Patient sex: M
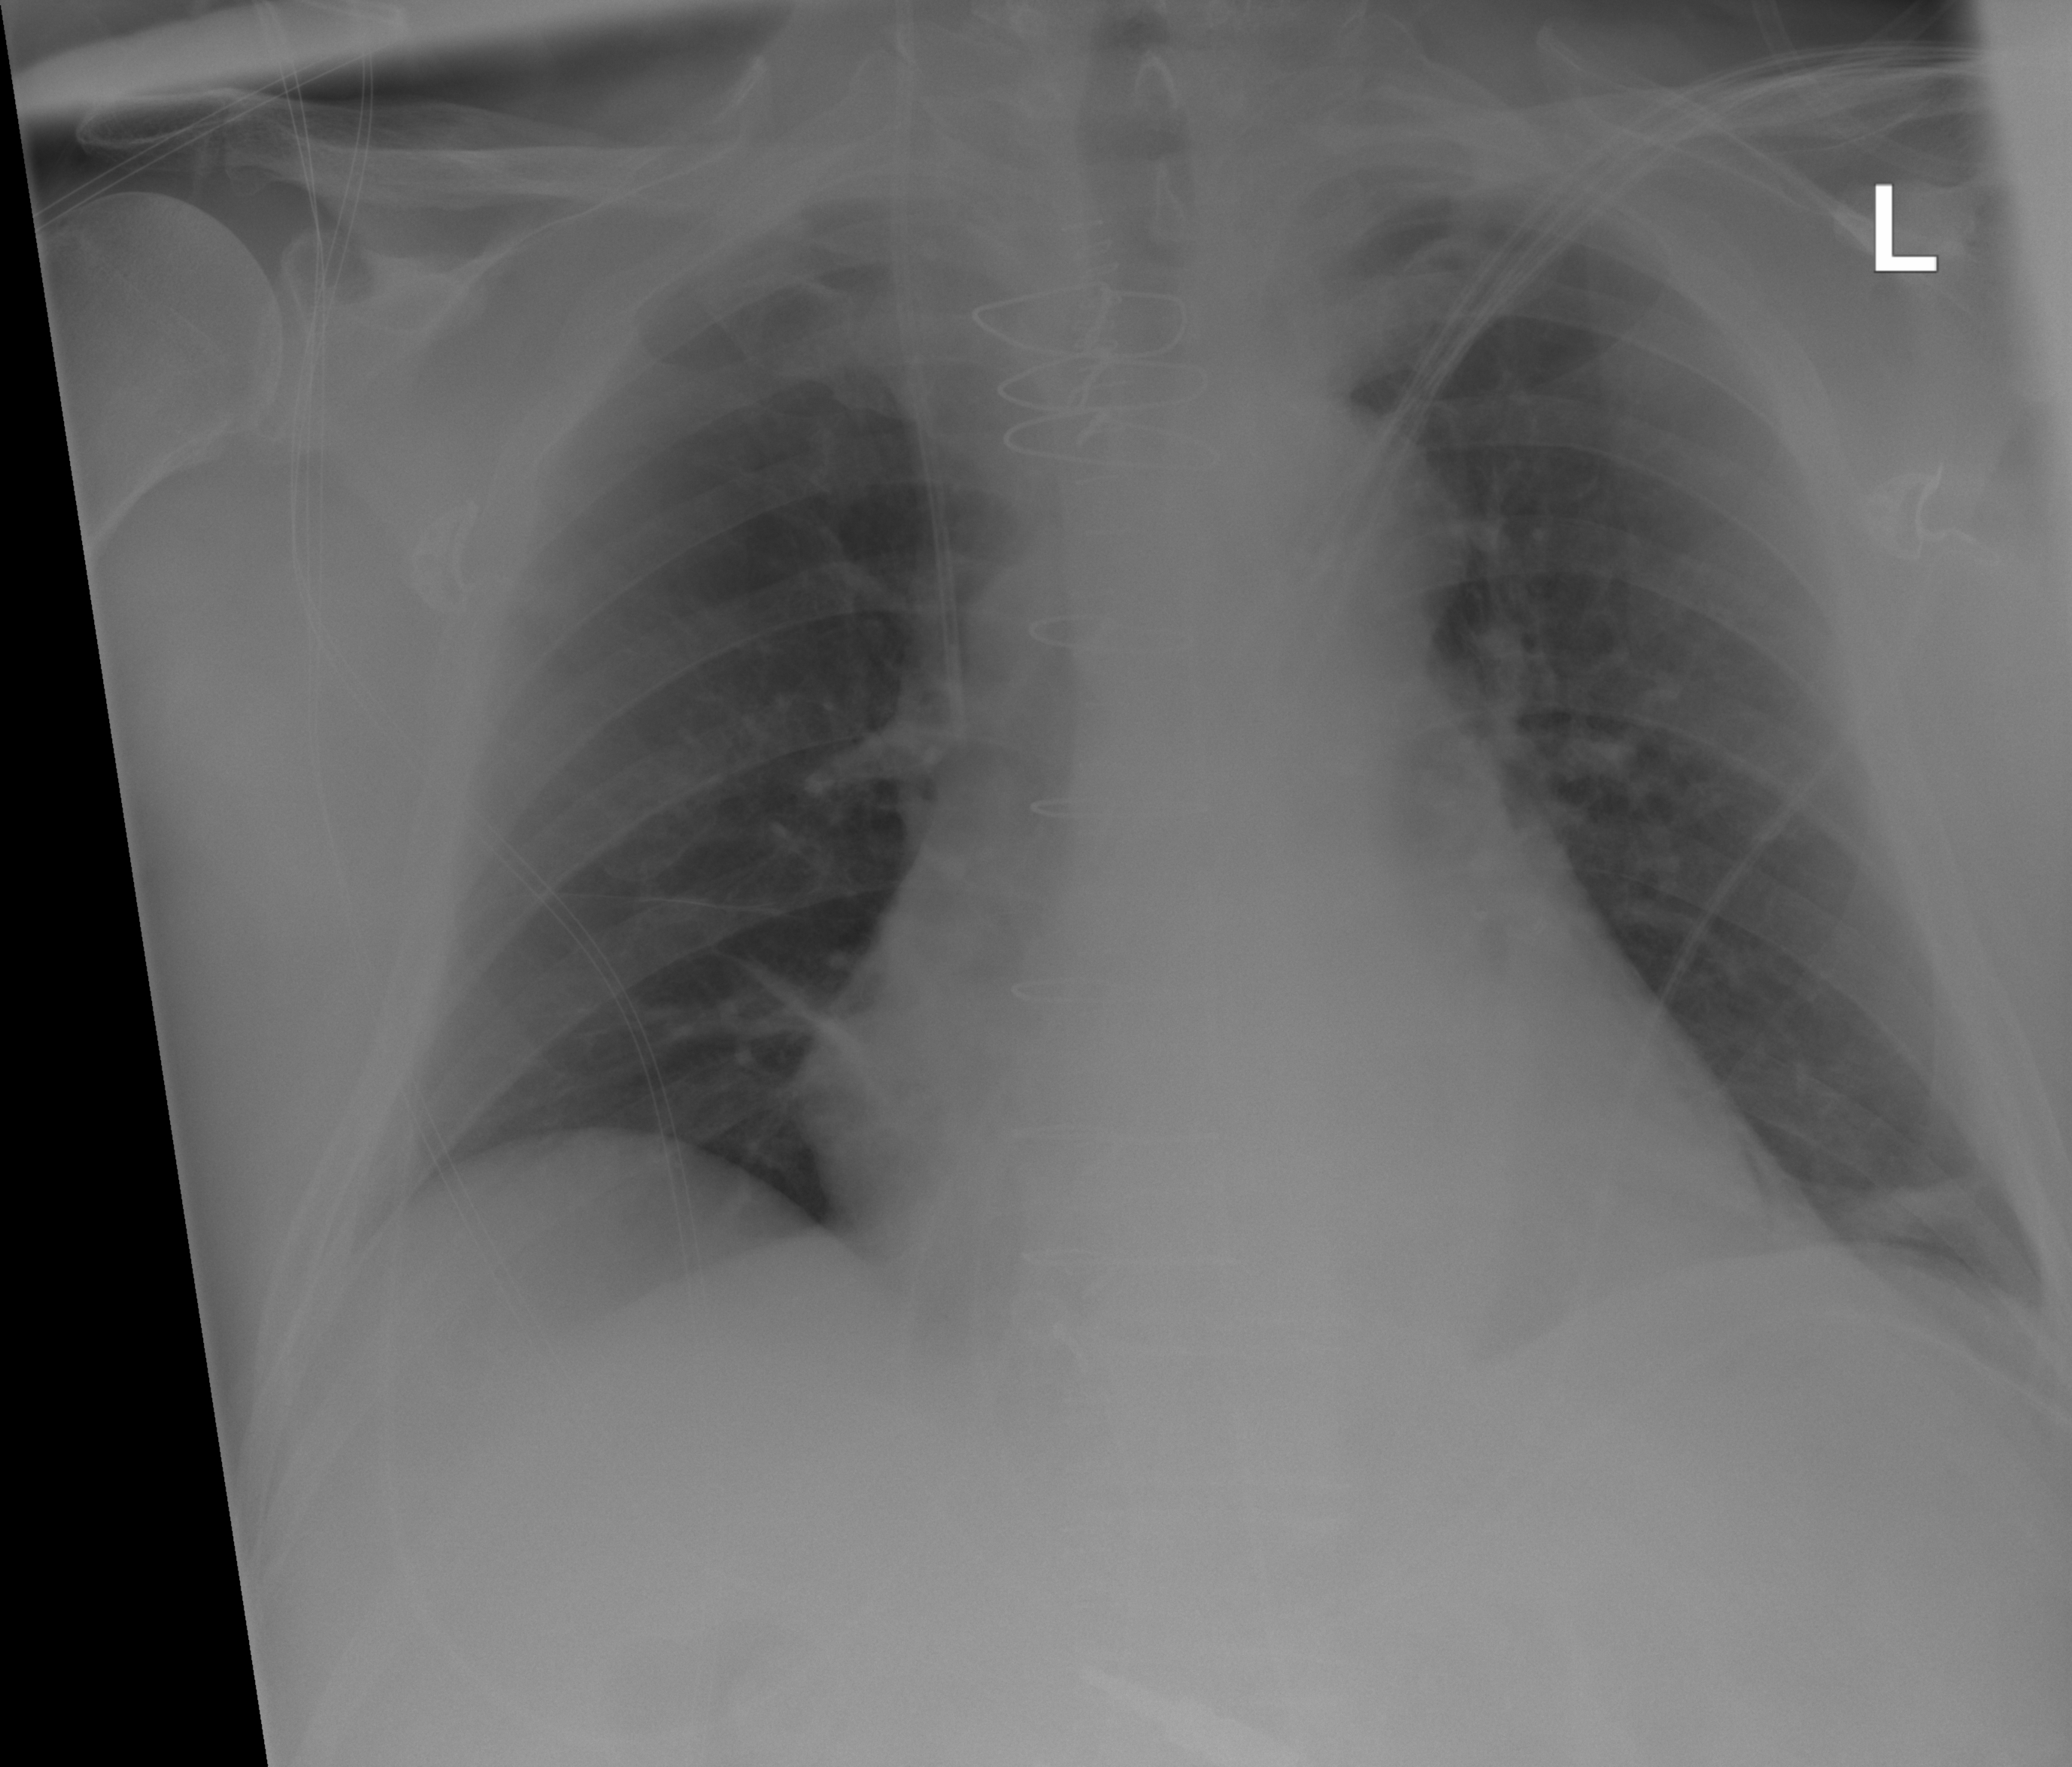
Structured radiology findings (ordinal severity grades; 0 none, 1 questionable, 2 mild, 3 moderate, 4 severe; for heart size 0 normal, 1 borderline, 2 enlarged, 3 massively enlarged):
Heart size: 0
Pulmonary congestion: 0
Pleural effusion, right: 0
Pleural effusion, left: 0
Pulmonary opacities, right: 0
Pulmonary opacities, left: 0
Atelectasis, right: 2
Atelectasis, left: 2